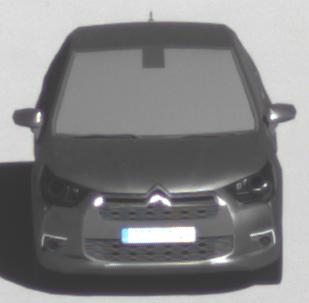
Make: Citroen
Model: DS 4 VTi 120
Detailed model: DS 4
Model produced from: 2011/05
Model produced until: 2015/01
Doors: 5
Color: gray
Road condition: dry road
Daytime: morning or afternoon
Contrast: high contrast